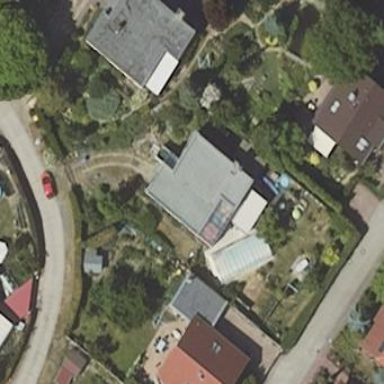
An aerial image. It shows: Simple house.